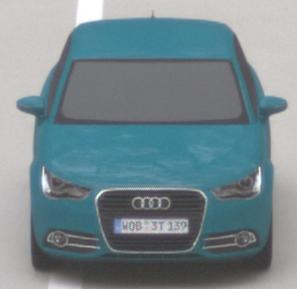
Make: Audi
Model: A1 Sportback 1.2 TFSI
Detailed model: A1 (8X) Sportback
Model produced from: 2012/03
Model produced until: 2014/11
Doors: 5
Color: blue
Road condition: dry road
Daytime: morning or afternoon
Contrast: low contrast